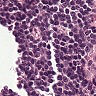
Metastatic tissue present: no